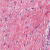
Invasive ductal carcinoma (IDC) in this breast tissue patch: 0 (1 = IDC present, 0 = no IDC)